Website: macys
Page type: delivery-shipping
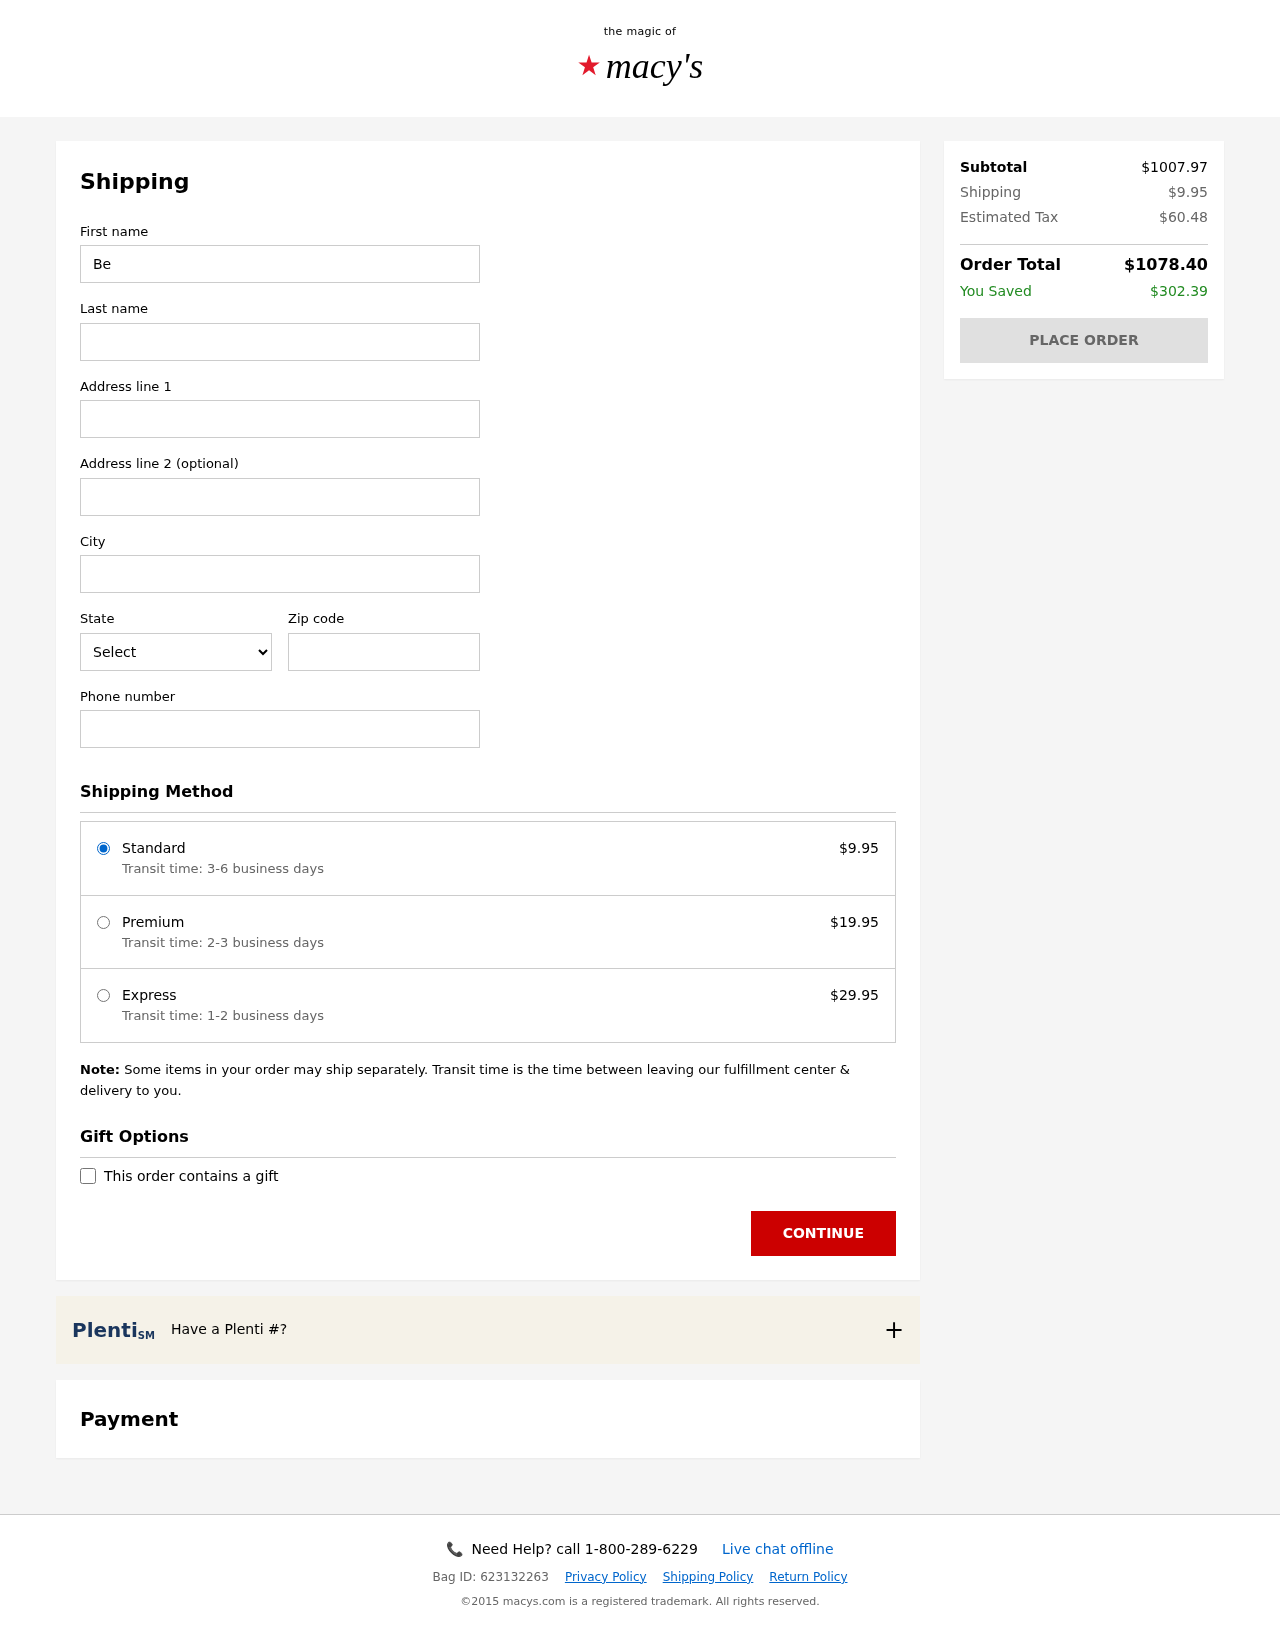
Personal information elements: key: PII_CITY
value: North Chrisberg
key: PII_FIRSTNAME
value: Benjamin
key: PII_LASTNAME
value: Johnson
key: PII_PHONE
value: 8096214757
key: PII_POSTCODE
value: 41556
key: PII_STATE_ABBR
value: MH
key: PII_STREET
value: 0109 Gerald Port Suite 516
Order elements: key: ORDER_SHIPPING_COST
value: $9.95
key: ORDER_SHIPPING_PREMIUM
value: $19.95
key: ORDER_SHIPPING_EXPRESS
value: $29.95
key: ORDER_SUBTOTAL
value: $1007.97
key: ORDER_TAX
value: $60.48
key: ORDER_TOTAL
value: $1078.40
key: ORDER_SAVINGS
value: $302.39